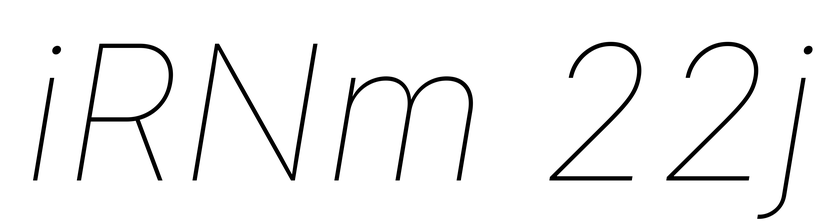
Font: Inter-Italic_Thin_Italic